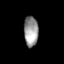
Tissue: lung
Cell type: Epithelial cells
Senescence score: 0.2045
Nuclear area (px): 420
Mean DAPI intensity: 152.521